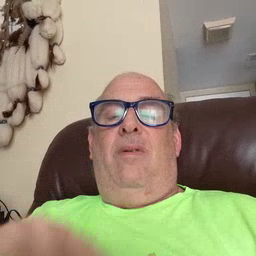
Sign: napkin